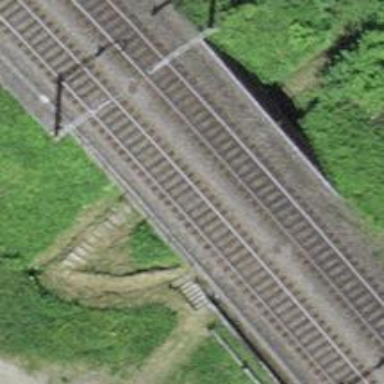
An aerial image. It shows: Bridge with electrified rail tracks and contact line.